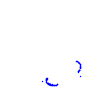
Particle: pion